Chest X-ray:
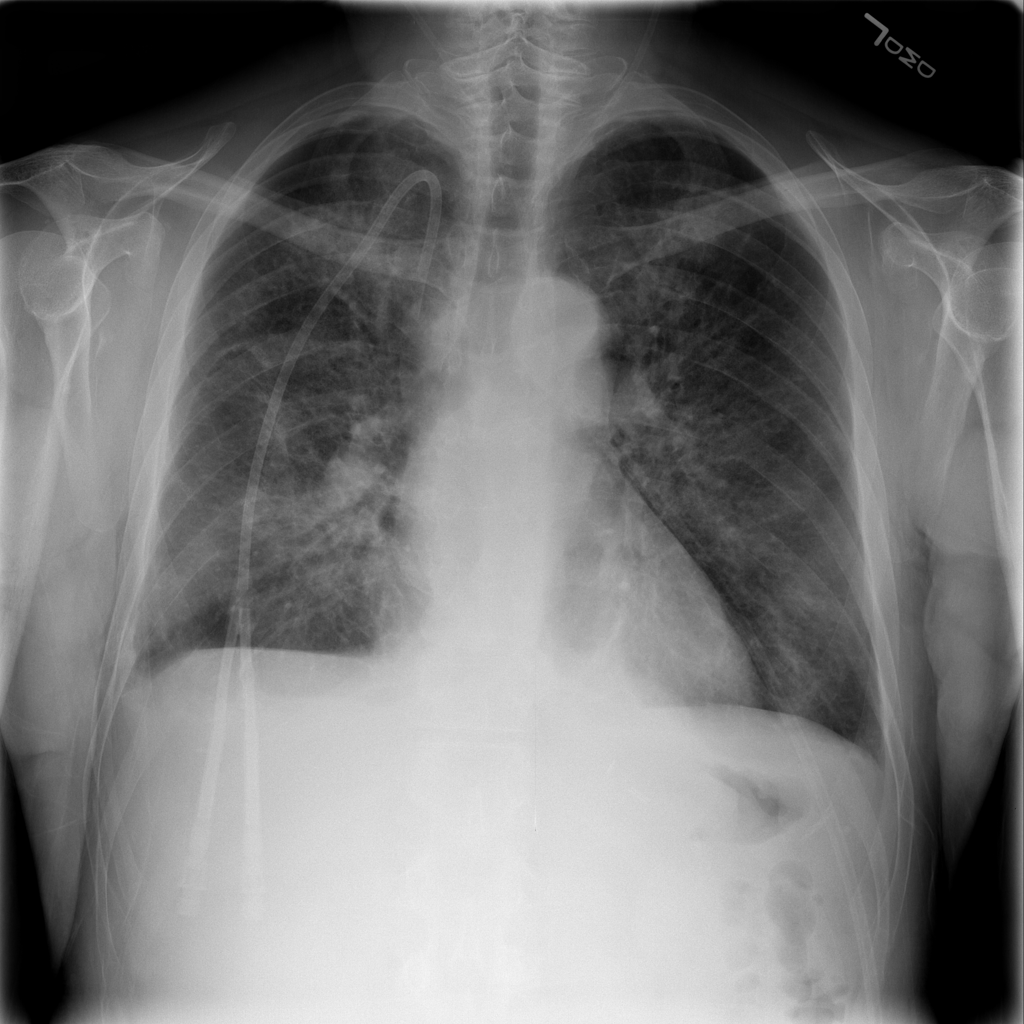
Findings: Emphysema, Consolidation, Effusion
No abnormal finding: no